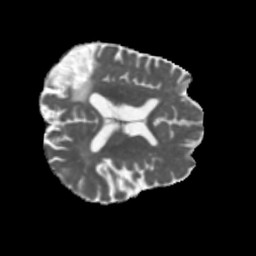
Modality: MD
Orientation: axial
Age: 68
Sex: male
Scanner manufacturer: siemens
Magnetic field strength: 3 T
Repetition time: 5.47 s
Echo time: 0.0854 s